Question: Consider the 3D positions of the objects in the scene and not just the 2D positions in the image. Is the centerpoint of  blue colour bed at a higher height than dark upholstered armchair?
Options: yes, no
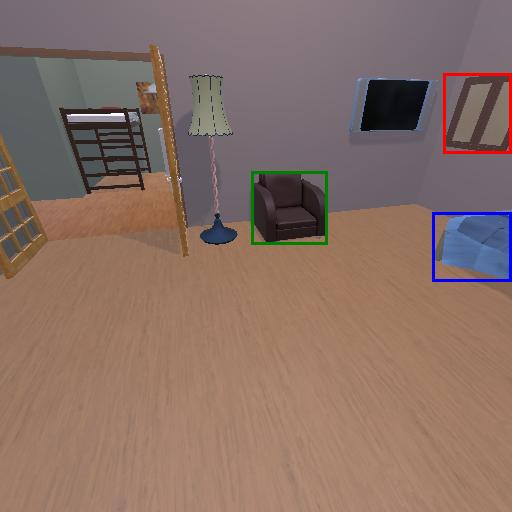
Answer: yes